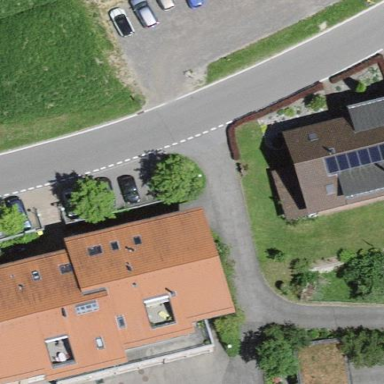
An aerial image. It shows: Village town hall building.